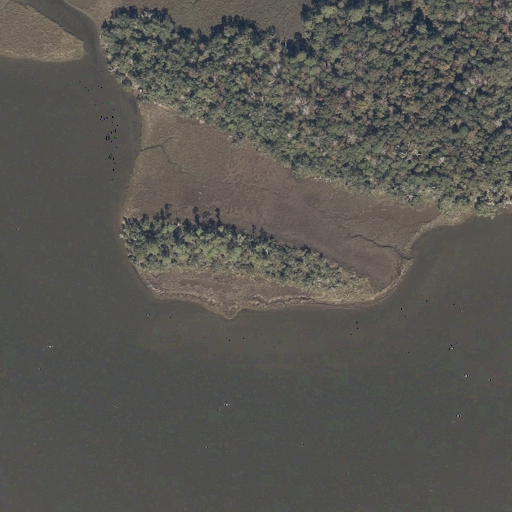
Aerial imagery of cape in Mississippi named Cedar Point containing open water, evergreen forest, herbaceous wetlands, and woody wetlands